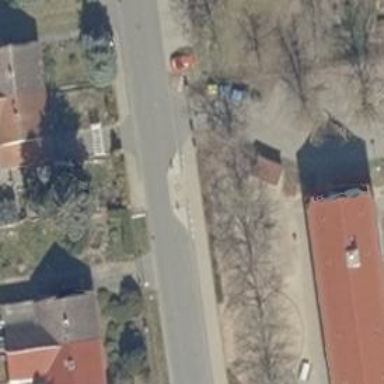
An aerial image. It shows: Sidewalk along the footway.